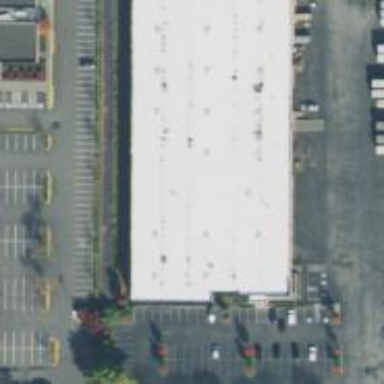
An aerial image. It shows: Building that houses furniture shop.